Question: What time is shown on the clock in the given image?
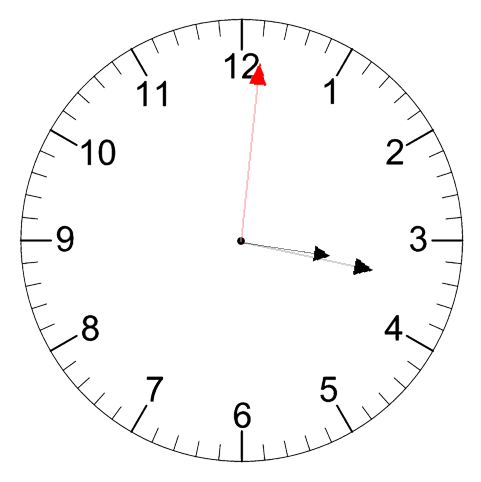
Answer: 03:17:01